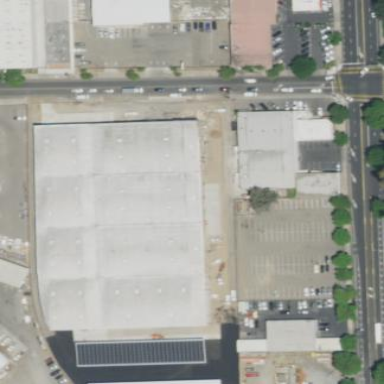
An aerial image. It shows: Warehouse.